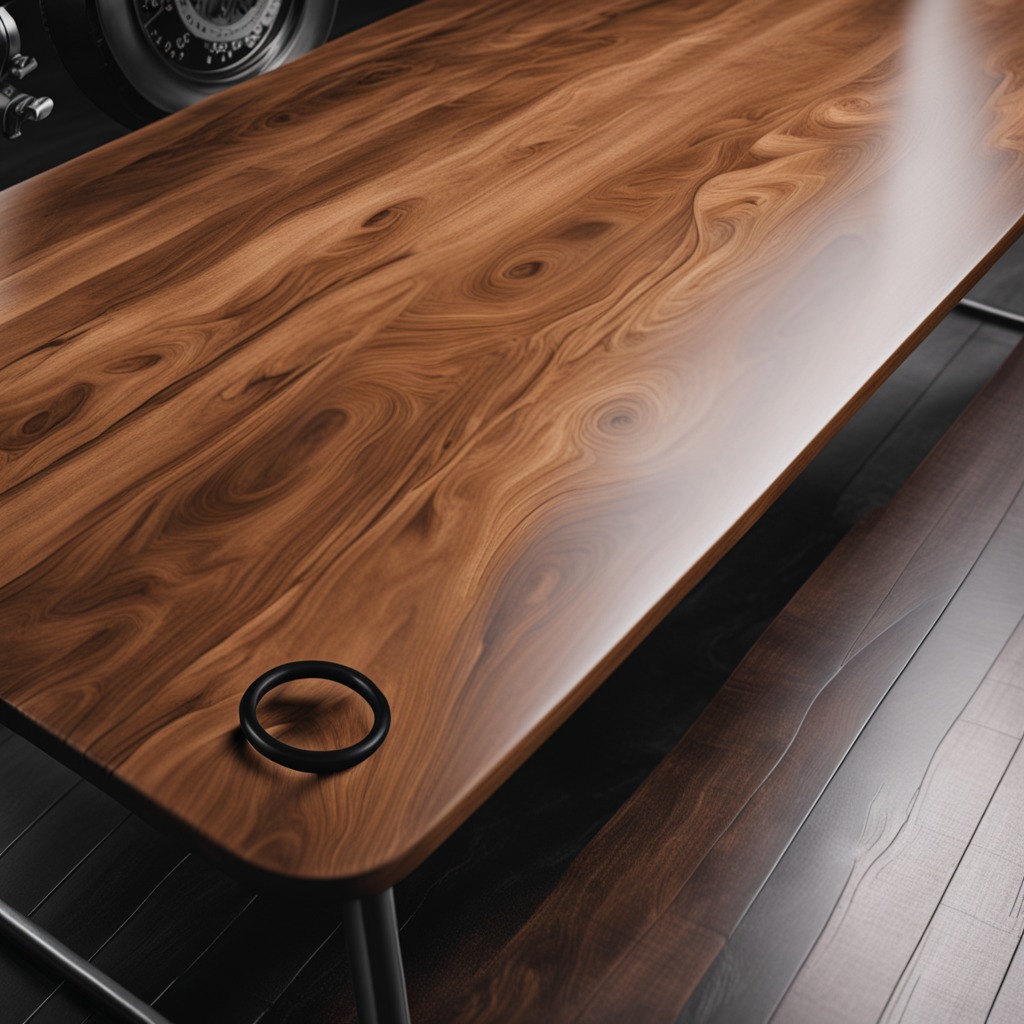
A rubber O-ring is lying on the oil-spilled wooden table in a vintage motorcycle garage.